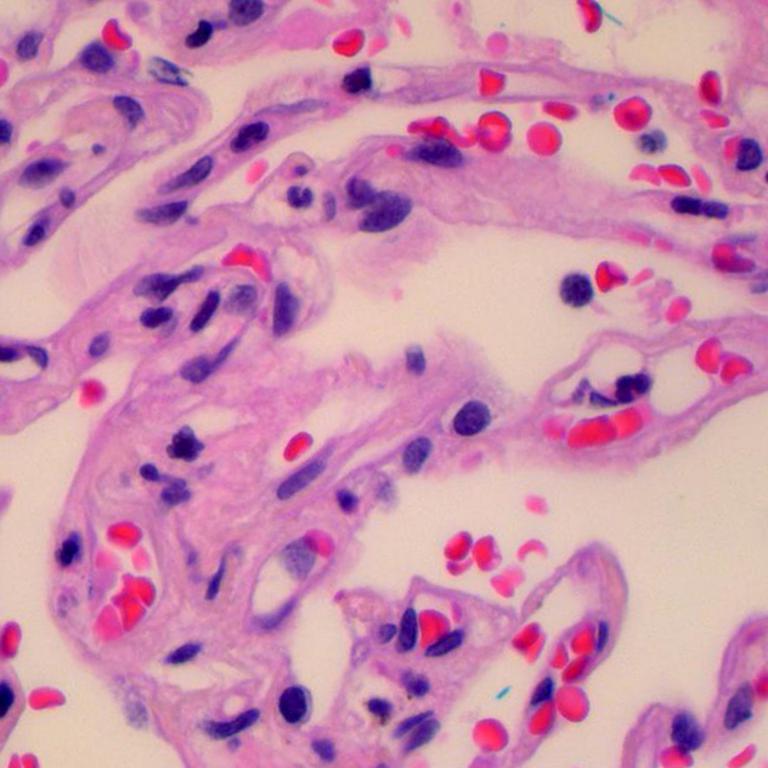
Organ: lung
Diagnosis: benign